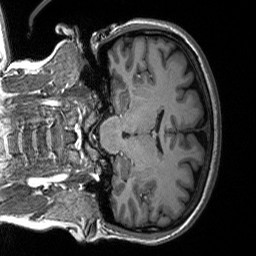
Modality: T1w
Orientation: coronal
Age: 27
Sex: male
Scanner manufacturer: siemens
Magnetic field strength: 3 T
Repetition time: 2.53 s
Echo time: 0.00219 s